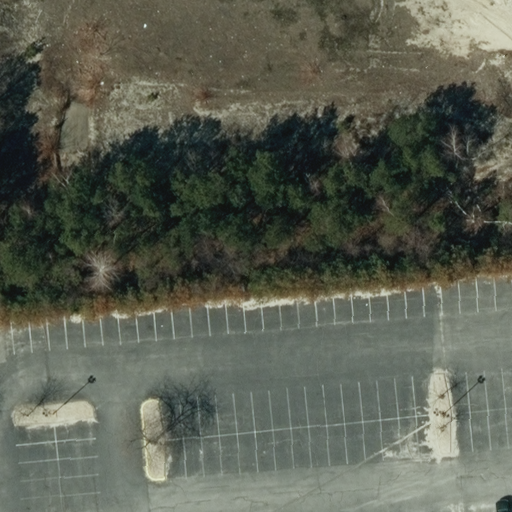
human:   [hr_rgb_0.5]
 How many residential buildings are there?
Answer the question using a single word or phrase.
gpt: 0

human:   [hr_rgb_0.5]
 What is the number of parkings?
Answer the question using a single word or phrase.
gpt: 1

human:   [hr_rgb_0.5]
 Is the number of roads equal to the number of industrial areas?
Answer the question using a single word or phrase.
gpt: no

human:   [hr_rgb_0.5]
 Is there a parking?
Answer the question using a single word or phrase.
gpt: yes

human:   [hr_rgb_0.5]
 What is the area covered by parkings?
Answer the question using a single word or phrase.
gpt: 601m2

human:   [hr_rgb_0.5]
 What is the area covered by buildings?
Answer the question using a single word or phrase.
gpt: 0m2

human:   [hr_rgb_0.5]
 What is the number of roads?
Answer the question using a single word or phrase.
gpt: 3

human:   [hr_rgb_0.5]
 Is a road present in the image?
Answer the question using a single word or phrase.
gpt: yes

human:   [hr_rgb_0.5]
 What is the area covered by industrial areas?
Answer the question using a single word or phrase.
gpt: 10623m2

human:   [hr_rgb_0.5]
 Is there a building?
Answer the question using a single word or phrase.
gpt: no

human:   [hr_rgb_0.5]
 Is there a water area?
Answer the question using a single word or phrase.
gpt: no

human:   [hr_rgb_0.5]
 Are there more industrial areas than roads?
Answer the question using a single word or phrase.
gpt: no

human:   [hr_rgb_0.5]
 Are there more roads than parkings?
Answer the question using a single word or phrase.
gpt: yes

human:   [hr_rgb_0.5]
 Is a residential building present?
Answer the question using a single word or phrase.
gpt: no

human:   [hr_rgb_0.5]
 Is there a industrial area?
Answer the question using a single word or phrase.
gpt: yes

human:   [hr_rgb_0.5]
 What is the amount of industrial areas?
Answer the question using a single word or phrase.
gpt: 1

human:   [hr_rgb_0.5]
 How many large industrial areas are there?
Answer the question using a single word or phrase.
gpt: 1

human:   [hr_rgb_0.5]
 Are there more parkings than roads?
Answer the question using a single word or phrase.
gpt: no

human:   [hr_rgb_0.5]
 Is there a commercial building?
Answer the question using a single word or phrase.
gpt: no

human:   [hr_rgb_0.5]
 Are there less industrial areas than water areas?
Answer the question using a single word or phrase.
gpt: no

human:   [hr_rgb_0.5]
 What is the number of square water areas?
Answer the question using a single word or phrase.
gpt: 0

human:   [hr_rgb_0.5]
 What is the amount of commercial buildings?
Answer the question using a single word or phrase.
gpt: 0

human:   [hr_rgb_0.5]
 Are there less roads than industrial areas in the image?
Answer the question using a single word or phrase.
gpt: no

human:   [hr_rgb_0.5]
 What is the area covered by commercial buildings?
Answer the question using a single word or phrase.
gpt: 0m2

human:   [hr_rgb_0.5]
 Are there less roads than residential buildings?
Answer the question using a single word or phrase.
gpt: no

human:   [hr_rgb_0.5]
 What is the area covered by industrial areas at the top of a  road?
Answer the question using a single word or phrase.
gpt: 10623m2

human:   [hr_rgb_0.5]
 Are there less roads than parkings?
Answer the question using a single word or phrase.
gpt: no

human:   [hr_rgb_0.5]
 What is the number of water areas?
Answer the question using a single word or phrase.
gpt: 0

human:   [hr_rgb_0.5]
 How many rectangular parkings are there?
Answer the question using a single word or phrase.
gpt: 1

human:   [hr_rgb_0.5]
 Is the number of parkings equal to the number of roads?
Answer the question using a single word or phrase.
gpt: no

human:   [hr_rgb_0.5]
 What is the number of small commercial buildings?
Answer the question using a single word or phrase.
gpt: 0

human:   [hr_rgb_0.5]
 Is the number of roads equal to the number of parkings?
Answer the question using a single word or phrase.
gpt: no

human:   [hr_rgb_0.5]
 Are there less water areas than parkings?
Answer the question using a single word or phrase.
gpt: yes

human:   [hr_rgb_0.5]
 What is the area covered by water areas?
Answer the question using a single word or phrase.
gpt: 0m2

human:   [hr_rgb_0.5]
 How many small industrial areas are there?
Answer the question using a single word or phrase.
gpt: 0

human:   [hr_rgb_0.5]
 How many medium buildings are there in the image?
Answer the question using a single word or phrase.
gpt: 0

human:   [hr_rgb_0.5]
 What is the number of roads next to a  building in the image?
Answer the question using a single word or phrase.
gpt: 0

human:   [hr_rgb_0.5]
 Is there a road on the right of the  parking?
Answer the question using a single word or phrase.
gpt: yes

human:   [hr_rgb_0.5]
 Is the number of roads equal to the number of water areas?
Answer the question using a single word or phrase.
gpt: no

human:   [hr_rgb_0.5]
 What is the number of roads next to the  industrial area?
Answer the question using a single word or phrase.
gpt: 3

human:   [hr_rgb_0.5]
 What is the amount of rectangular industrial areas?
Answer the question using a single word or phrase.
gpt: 1

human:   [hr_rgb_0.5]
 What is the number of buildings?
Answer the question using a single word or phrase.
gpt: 0

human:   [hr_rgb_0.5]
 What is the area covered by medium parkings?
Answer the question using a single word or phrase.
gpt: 0m2

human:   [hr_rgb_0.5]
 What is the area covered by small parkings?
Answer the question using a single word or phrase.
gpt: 0m2

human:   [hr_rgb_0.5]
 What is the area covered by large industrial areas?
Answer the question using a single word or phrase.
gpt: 10623m2

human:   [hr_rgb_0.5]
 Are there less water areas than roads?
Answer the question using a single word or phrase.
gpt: yes

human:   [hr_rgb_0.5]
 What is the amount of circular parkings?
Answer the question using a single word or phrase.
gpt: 0

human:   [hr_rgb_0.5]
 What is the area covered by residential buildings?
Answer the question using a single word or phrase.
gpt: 0m2

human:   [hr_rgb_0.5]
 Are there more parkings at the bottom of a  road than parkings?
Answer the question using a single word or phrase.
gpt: no

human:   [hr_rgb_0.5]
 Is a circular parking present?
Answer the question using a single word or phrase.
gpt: no

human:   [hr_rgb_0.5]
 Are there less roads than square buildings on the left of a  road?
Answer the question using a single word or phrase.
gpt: no

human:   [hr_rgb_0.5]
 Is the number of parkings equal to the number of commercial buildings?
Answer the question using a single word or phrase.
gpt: no

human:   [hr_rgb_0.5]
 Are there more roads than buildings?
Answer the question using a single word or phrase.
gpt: yes

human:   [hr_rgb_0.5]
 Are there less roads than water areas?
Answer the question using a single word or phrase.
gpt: no

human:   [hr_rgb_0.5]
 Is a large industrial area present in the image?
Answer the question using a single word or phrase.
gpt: yes

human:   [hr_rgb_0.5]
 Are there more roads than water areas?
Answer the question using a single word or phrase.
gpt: yes

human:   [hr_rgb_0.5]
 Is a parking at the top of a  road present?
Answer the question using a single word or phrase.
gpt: no

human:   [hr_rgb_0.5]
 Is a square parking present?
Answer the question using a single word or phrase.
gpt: no

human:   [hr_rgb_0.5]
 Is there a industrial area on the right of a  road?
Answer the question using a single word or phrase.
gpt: no

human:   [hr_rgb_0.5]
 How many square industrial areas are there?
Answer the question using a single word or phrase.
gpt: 0

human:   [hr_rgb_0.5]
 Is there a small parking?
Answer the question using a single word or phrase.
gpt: no

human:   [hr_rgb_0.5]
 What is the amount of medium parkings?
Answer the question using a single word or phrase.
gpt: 0

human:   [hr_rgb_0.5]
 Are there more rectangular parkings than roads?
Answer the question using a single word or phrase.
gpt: no

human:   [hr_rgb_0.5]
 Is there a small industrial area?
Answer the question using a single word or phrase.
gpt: no